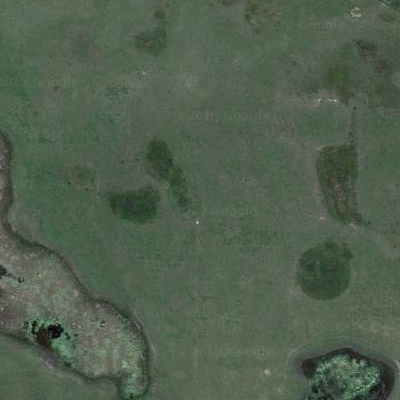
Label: aGrass